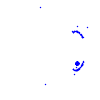
Particle: kaon